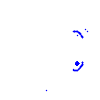
Particle: pion